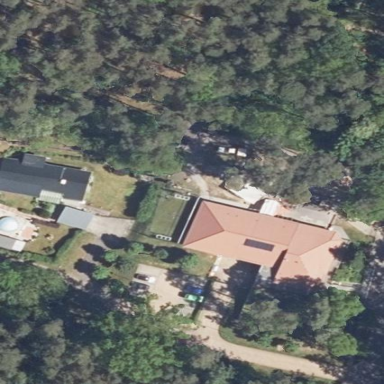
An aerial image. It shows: Kindergarten.